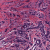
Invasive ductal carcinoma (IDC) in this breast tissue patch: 1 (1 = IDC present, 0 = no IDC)